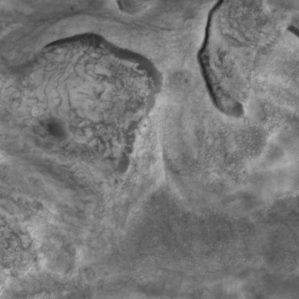
Label: non_frost